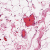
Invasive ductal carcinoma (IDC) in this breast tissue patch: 0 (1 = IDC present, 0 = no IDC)